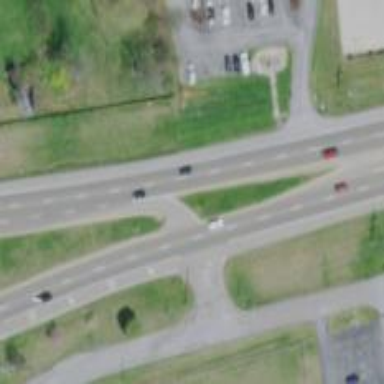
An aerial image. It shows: Trunk link highway.